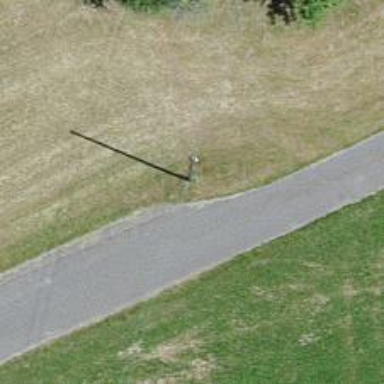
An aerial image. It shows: Utility pole as the man-made structure.